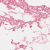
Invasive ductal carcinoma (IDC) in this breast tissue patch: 0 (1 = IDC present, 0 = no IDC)